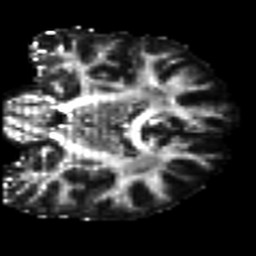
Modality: FA
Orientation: coronal
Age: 21
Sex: male
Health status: ill
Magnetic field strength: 3 T
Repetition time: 9 s
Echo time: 0.093 s